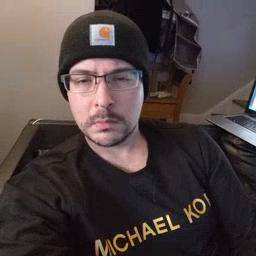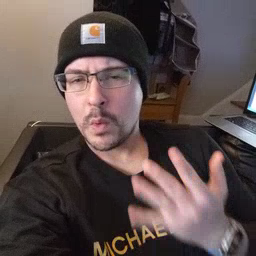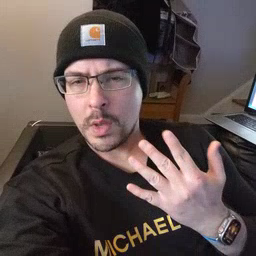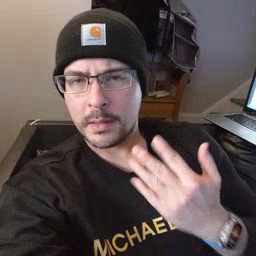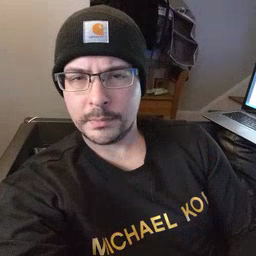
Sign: wait